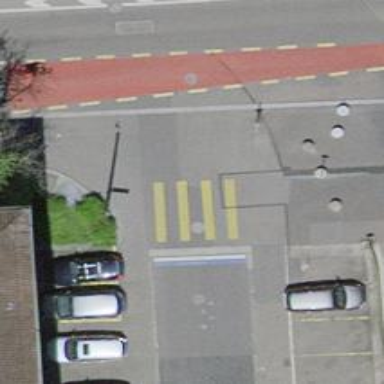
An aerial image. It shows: Kerb barrier.